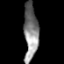
Tissue: prostate
Cell type: Epithelial cells
Senescence score: 0.3542
Nuclear area (px): 789
Mean DAPI intensity: 131.152